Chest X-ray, PA view. Patient: 74 years old, sex F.
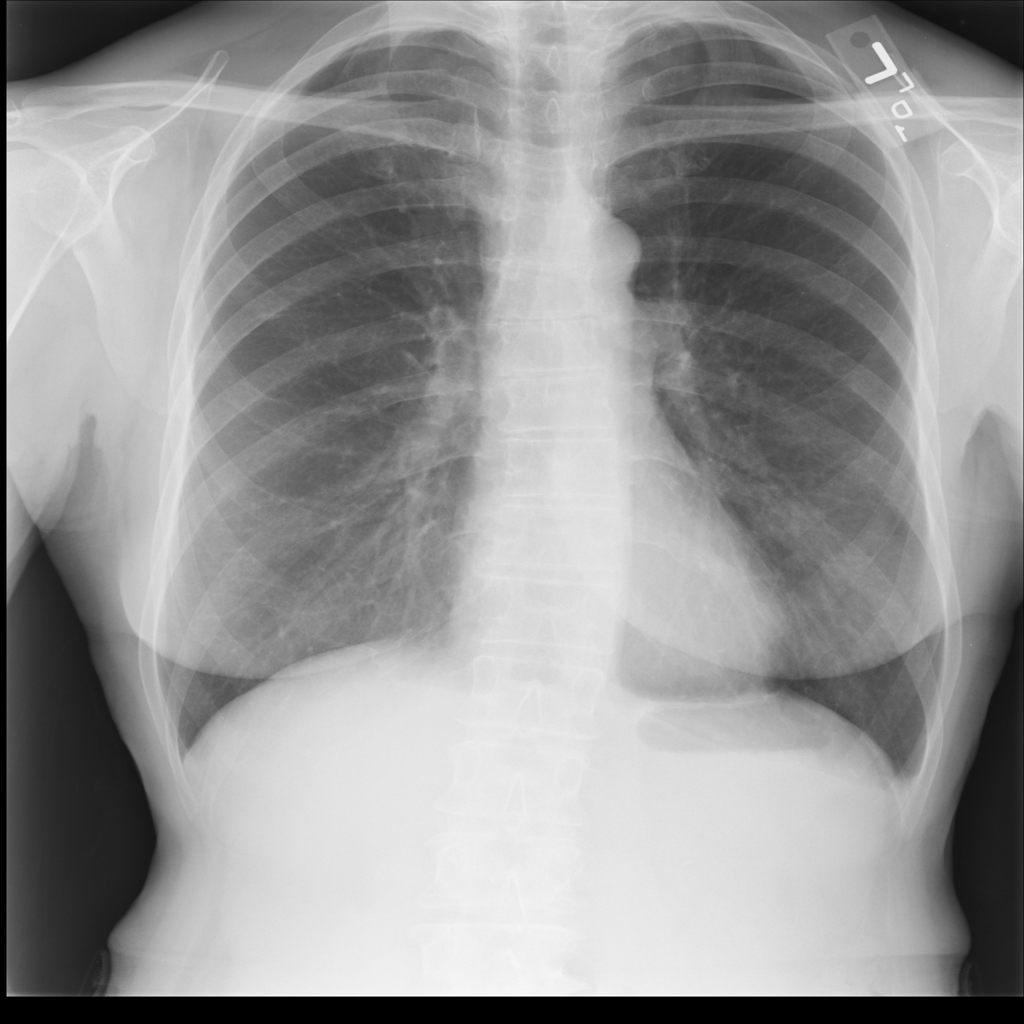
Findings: No Finding